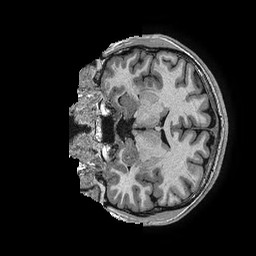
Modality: T1w
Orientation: coronal
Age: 31
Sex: male
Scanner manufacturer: ge
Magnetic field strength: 3 T
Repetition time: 0.006952 s
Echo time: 0.00292 s